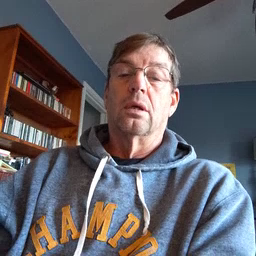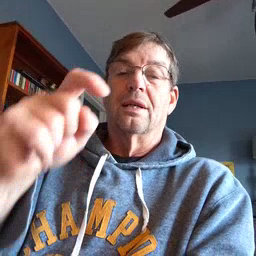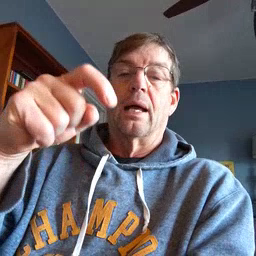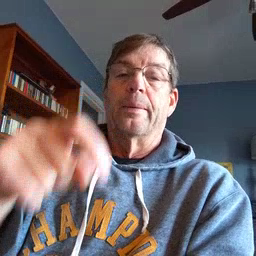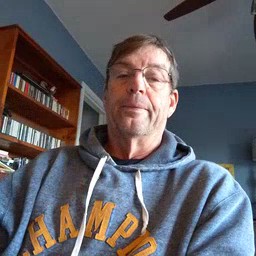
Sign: time